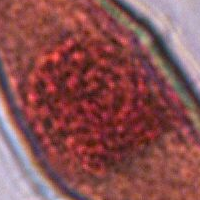
Label: prophase